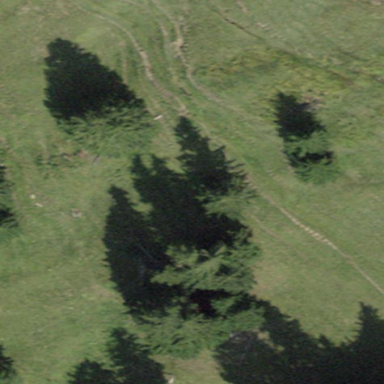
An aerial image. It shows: Forest area.